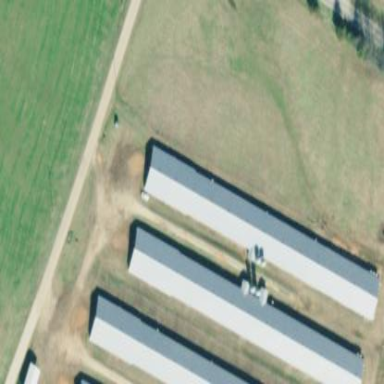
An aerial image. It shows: Poultry house.